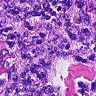
Metastatic tissue present: no